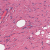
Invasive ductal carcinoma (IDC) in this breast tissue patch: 0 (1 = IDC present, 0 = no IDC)